Field crop: tomato
Growth stage: 1
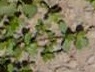
Species: portulaca